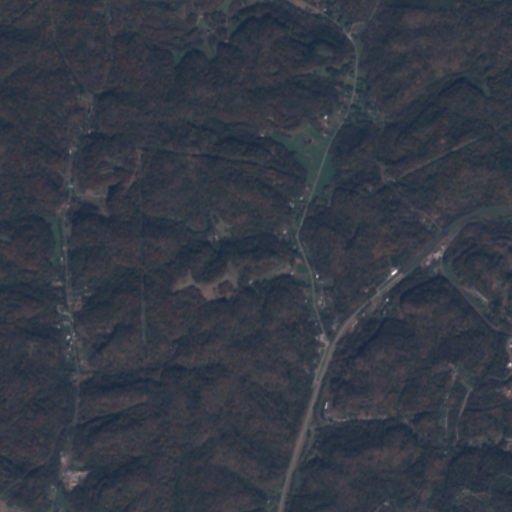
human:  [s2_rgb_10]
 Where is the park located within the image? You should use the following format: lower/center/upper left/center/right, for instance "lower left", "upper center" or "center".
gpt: The park is located in the center right of the image.
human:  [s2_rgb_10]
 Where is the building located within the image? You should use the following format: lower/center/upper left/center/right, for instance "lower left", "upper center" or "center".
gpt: The building is located in the lower of the image.
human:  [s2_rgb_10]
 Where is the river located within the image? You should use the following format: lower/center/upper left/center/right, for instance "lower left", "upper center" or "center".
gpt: The river is located in the lower of the image.
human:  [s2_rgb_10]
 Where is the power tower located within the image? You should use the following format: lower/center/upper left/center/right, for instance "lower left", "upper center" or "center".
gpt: There is no power tower in the image.